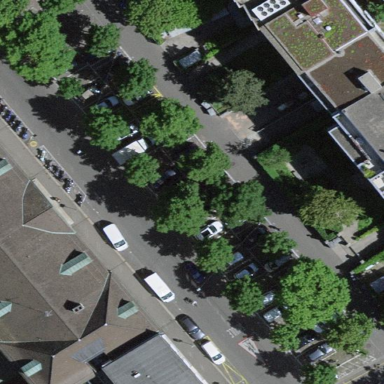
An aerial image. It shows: Parking available on the street side.